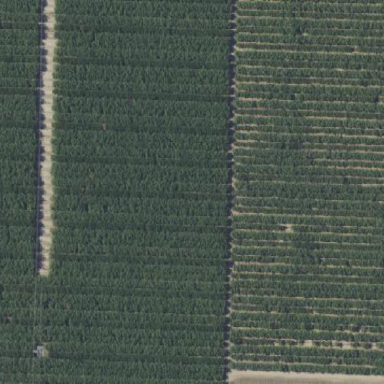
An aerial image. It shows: Almond orchard with rows of almond trees.